Question: I have small Java GUI program (screenshot below). One of the values is "Passport Number".
This field should contain 11 symbols. Once the user has entered a value in this field, I want to check the correct number of symbols are in place and set string "error" in Label item "Label1" if not.
I tried this:
'''
private void btnSendActionPerformed(java.awt.event.ActionEvent evt) {
String error;
if(passportn.length()!=11) {
error="error";
label1.setText(error);
}
}
'''
This works but only when a button is pressed. Instead I want this to happen as the user enters passport number.

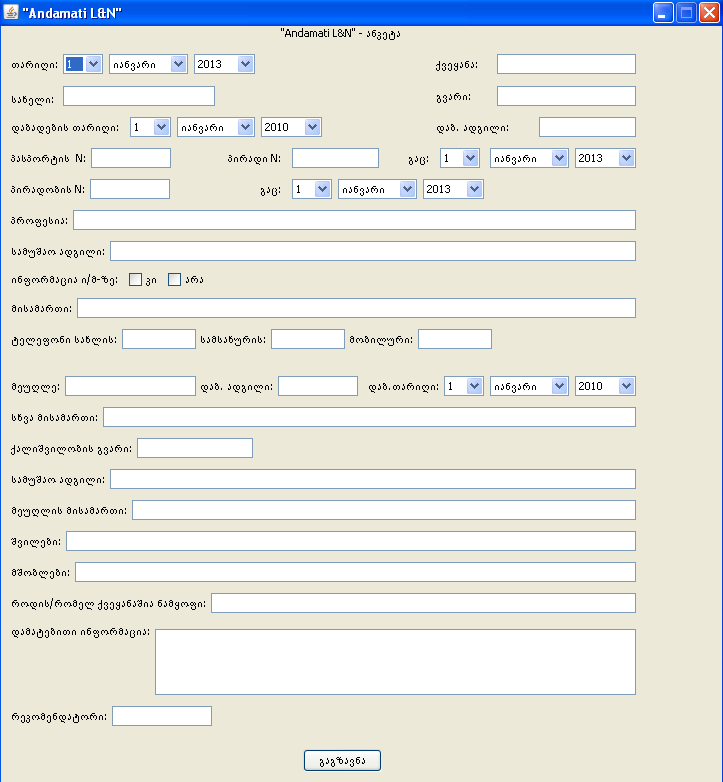
Answer: 1) You can use <URL> like next :
'''
final JLabel l = new JLabel(" ");
JTextField field = new JTextField();
field.setInputVerifier(new InputVerifier() {
@Override
public boolean verify(JComponent arg0) {
Boolean b = ((JTextField)arg0).getText().length() == 11;
if(!b){
l.setText("error");
} else {
l.setText("accepted");
}
return b;
}
});
'''
with that before you enter 11 characters you cant to set focus to another component.
2) Use <URL>, for example :
'''
final JLabel l = new JLabel(" ");
JTextField field = new JTextField();
field.getDocument().addDocumentListener(new DocumentListener() {
@Override
public void removeUpdate(DocumentEvent arg0) {
validate(arg0);
}
@Override
public void insertUpdate(DocumentEvent arg0) {
validate(arg0);
}
@Override
public void changedUpdate(DocumentEvent arg0) {
validate(arg0);
}
private void validate(DocumentEvent arg0){
Boolean b = arg0.getDocument().getLength() == 11;
if (!b) {
l.setText("error");
} else {
l.setText("accepted");
}
}
});
'''
In that case 'DcumentListener' will validate each character entered or removed, and then change text in 'JLabel'.